Chest X-ray:
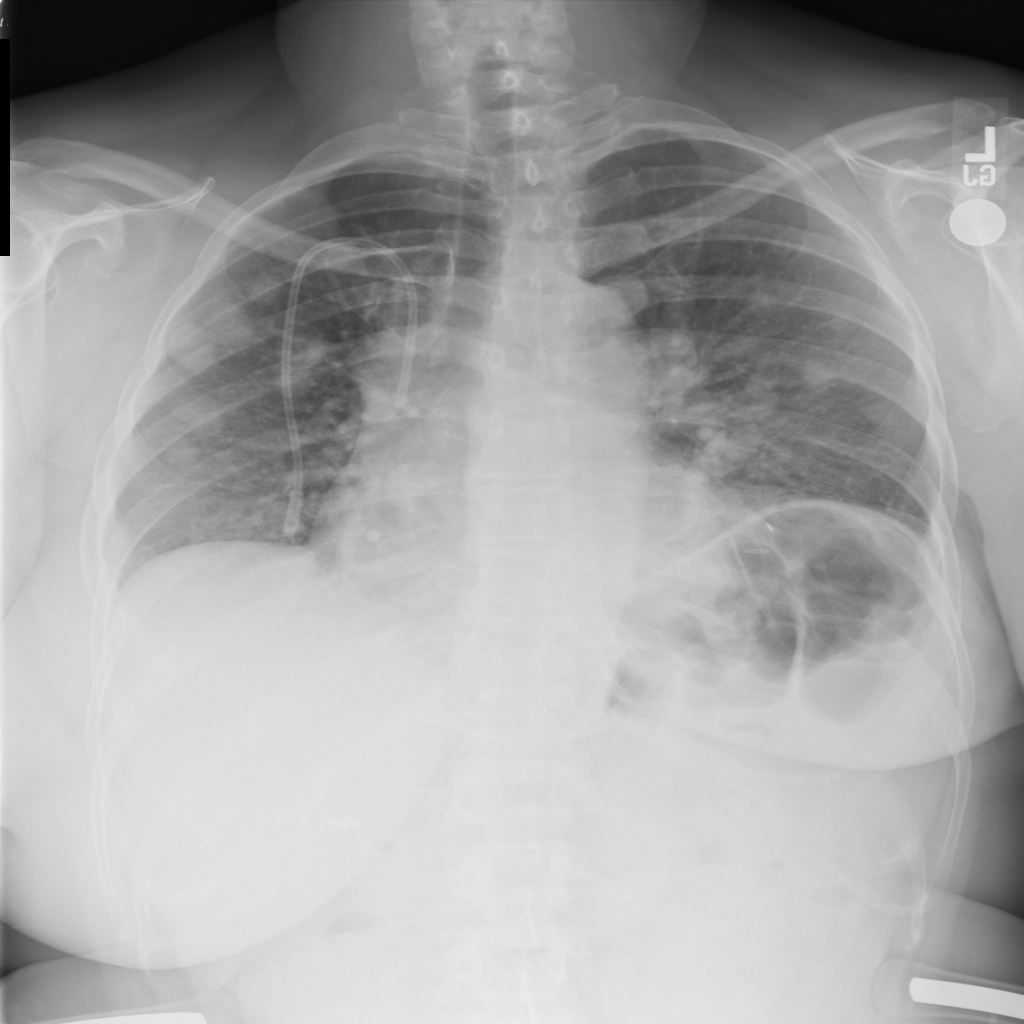
Findings: Nodule, Diffuse Nodule
No abnormal finding: no